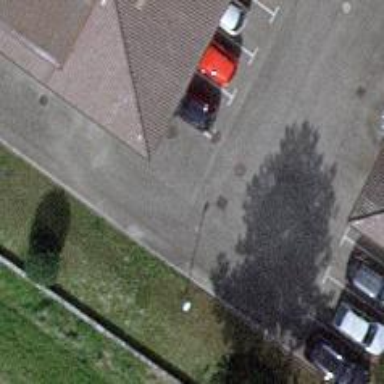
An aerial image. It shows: Road serving as parking aisle.